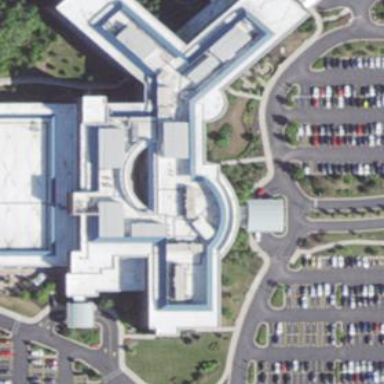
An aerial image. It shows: Hospital building.